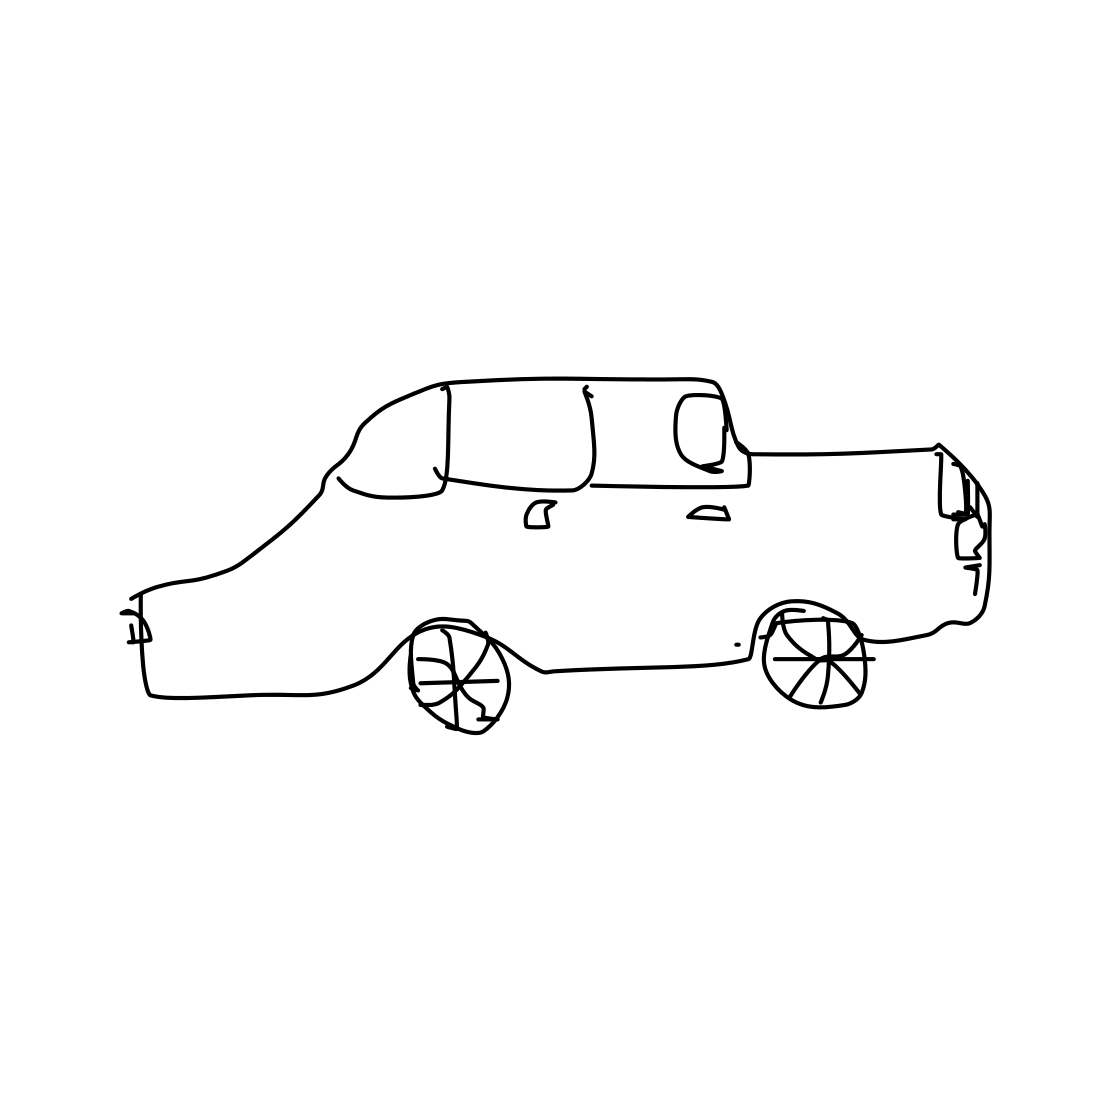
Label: suv